Question: I am reading the book, "Programming in C" by Kochen and I am confused where he explains the initialization of multidimensional array

In particular, I don't understand the meaning of the following sentence I'm not sure what the heck the sentence means.
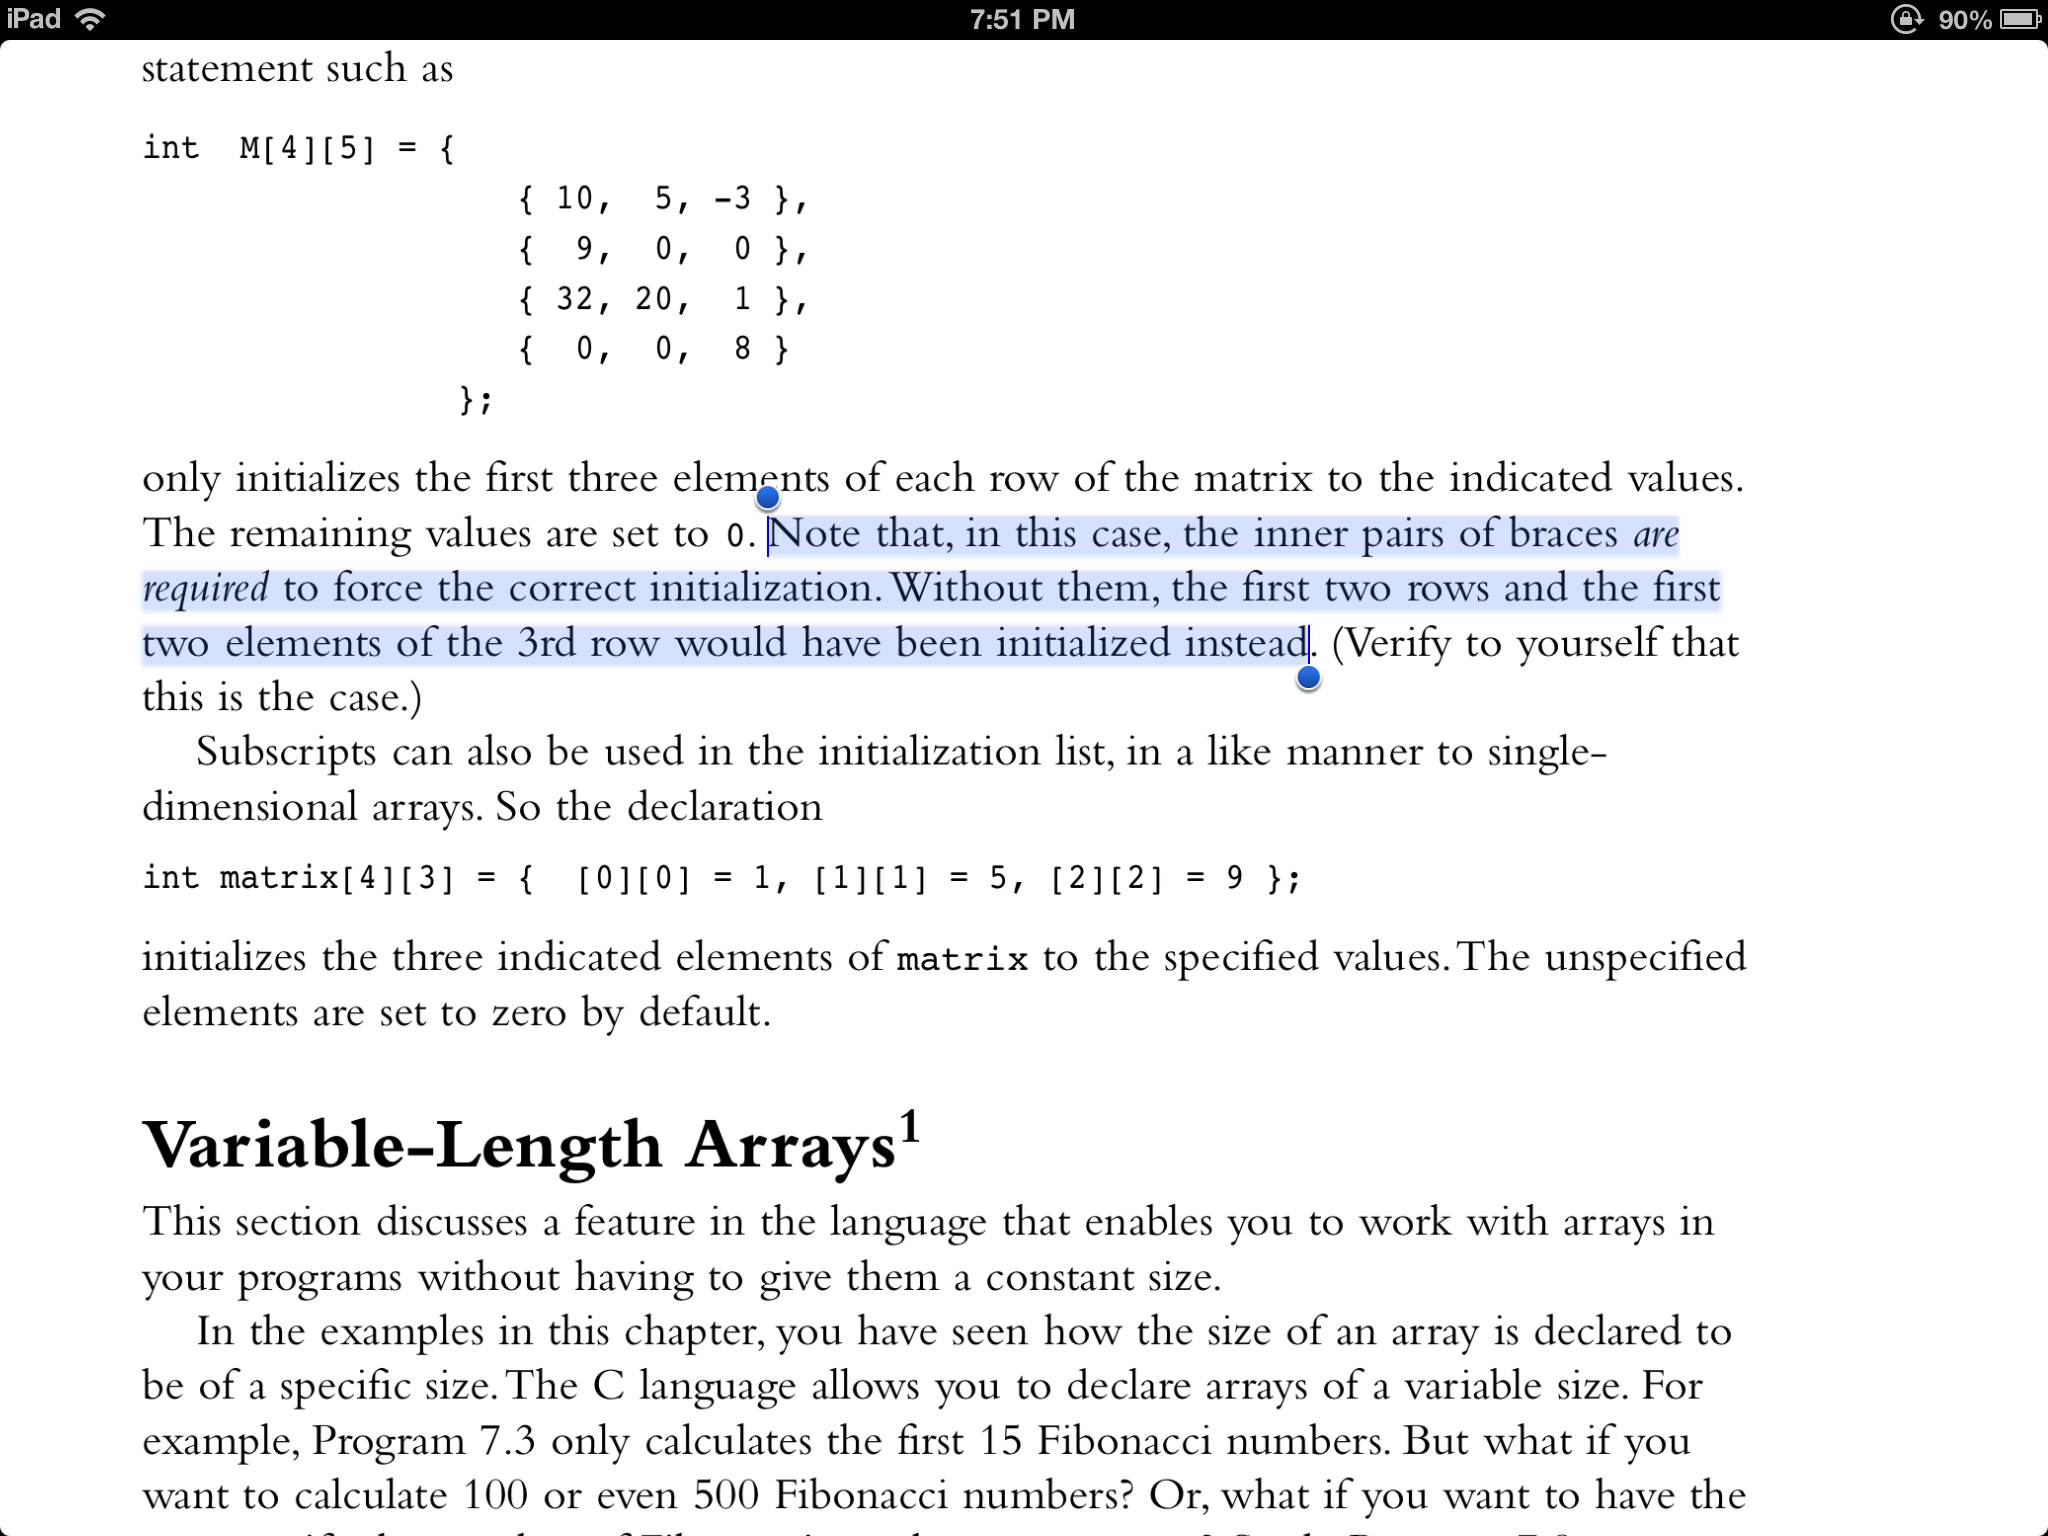
Answer: With the inner braces the array looks like this:
'''
10 5 -3 0 0
9 0 0 0 0
32 20 1 0 0
0 0 8 0 0
'''
So in every line the last 2 values are zero (because you didn't set a value for them.
Without the inner braces the array would look like this:
'''
10 5 -3 9 0
0 32 20 1 0
0 8 0 0 0
0 0 0 0 0
'''
Only the first 12 elements would become the given values and the rest will be 0.